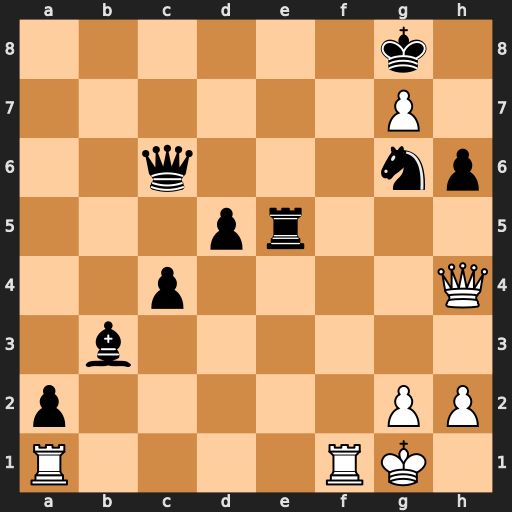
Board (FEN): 6k1/6P1/2q3np/3pr3/2p4Q/1b6/p5PP/R4RK1
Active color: w
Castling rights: -
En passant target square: -
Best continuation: Qxh6 Qc5+ Kh1